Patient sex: F
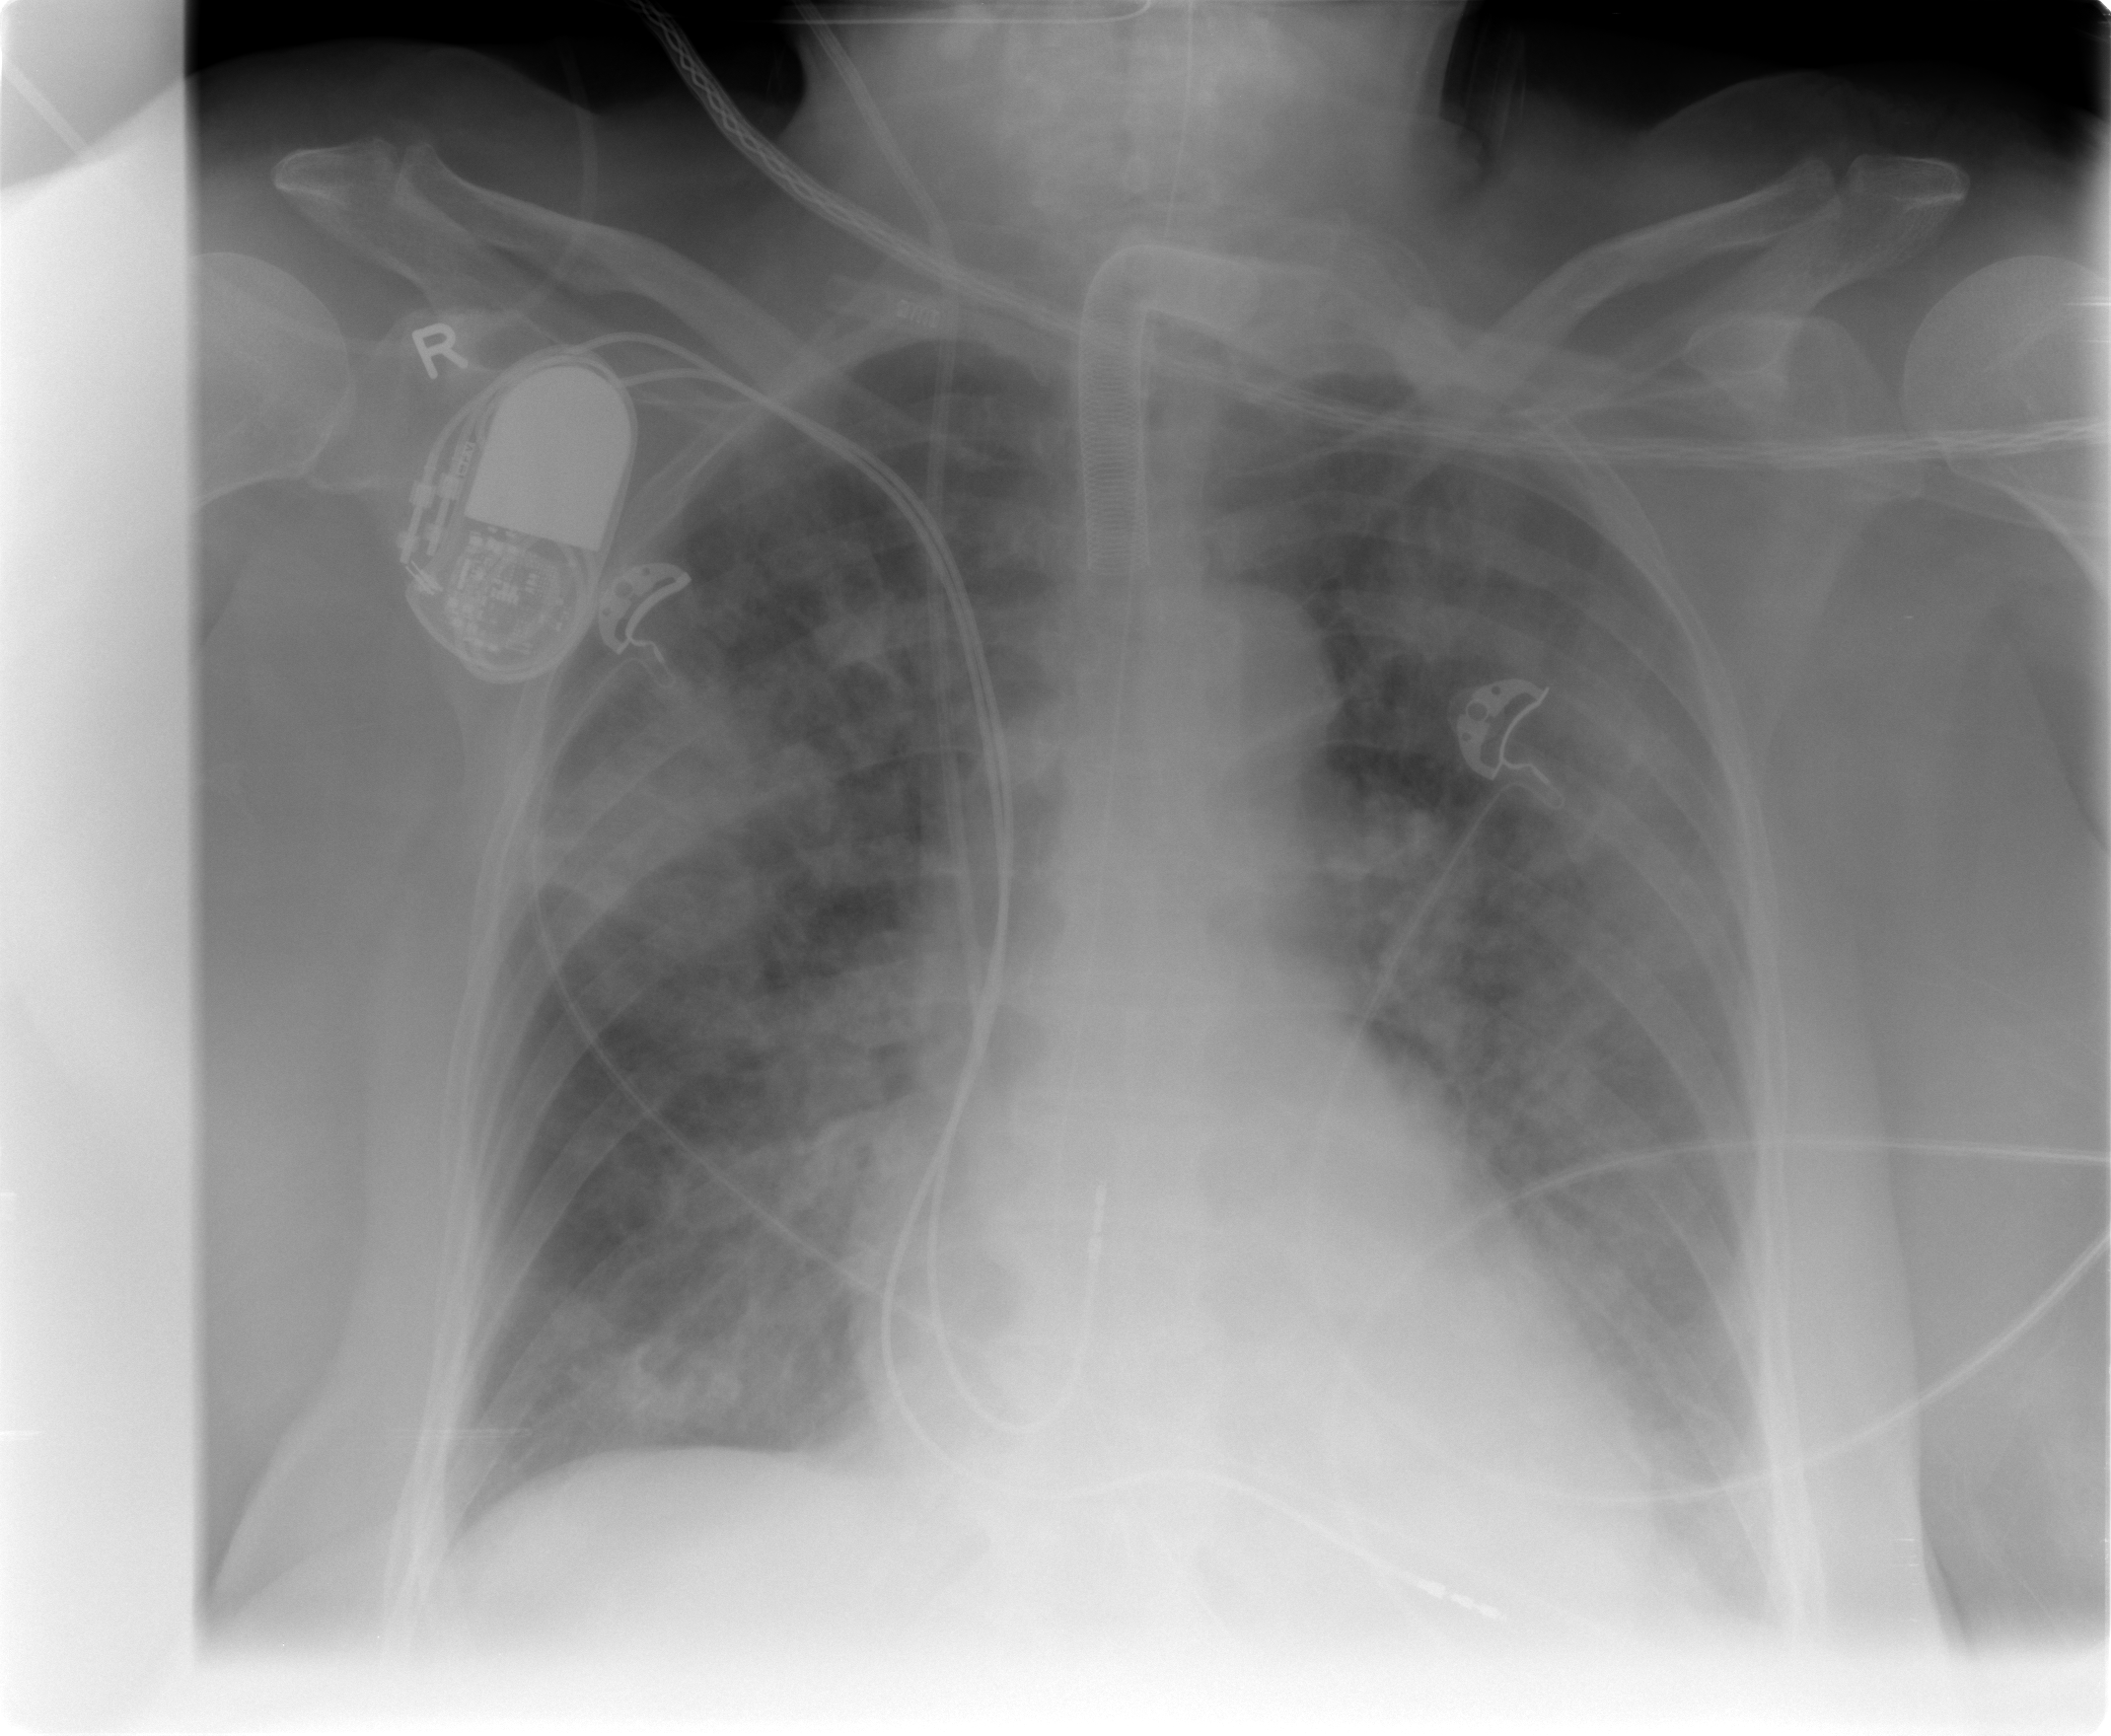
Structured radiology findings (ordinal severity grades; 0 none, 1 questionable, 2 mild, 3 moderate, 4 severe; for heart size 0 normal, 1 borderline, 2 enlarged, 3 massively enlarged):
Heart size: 1
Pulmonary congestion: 2
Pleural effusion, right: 1
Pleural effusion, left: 2
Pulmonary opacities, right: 3
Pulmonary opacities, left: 3
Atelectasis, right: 2
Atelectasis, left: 2